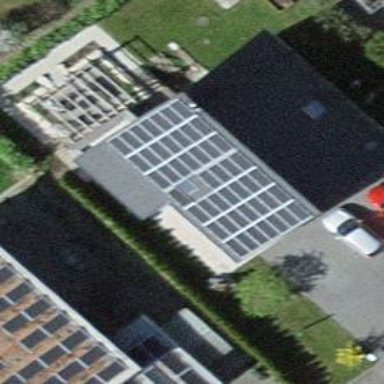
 consisting of solar photovoltaic panels."